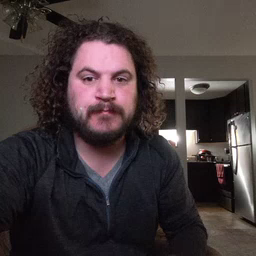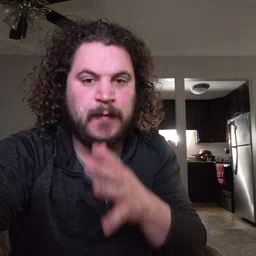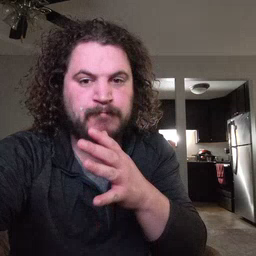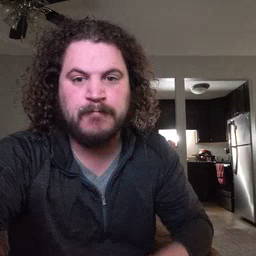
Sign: mom